Question: I have the following code:
'''
int* pi = new int[1]();
delete[] pi;
'''
I watch the memory around &pi (0x006F9C58) in the memory window immediately before and after the delete[] operation:

Why does it overwrite so much extra memory around the array? I thought there would be a little bit just before where the size of the array might be stored, but nothing like this ...
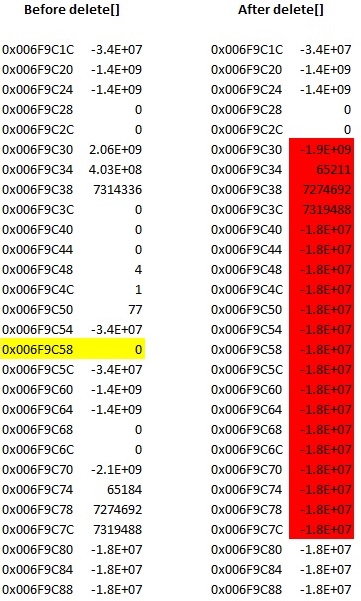
Answer: When you allocate memory, there is an overhead. You are handed back a pointer to the usable part of the memory block. But the memory manager is free to use memory both before and after the block of memory returned for its overhead. This is needed to make heap allocation performance reasonable. What you are observing is perfectly normal.
I suspect that you are using the debug heap which uses rather more overhead than the release heap. And when you deallocate the memory, the debug heap manager is writing specific, predictable, memorable values to the memory to make it easier for you to spot in the debugger that you might be writing to deallocated memory. You might find it instructive to view the memory as hex.